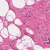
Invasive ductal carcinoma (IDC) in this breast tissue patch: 0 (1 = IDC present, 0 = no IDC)